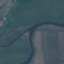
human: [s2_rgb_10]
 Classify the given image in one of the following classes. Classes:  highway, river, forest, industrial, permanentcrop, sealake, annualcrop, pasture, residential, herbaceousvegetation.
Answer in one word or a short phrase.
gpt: River